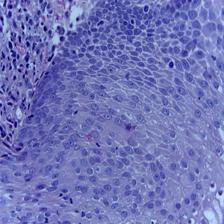
Diagnosis: OSCC